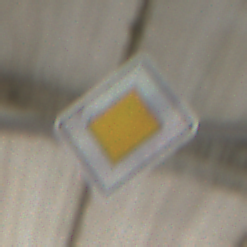
Verkehrszeichen: Vorfahrtsstrasse
Umgebung: Roofed, Suburban
Tageszeit: MorningAfternoon
Wetter: PartlyCloudy
Licht: Natural
Jahreszeit: Winter
Kontrast: LowContrast